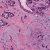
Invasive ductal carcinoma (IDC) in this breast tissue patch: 1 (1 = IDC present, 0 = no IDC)